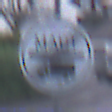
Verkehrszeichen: EndeMautpflicht
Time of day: SunriseSunset
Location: Outdoor (Urban)
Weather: PartlyCloudy
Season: NotSpecified
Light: Natural